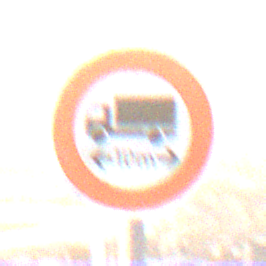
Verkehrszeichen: TatsaechlicheLaenge
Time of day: SunriseSunset
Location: Outdoor (RoadRail)
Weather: PartlyCloudy
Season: NotSpecified
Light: Natural